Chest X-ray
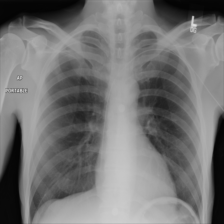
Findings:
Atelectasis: negative
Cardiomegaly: negative
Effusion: negative
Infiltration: negative
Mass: negative
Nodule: negative
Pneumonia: negative
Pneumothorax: negative
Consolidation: negative
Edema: negative
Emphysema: negative
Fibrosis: negative
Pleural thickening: negative
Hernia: negative